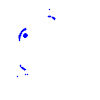
Particle: pion